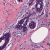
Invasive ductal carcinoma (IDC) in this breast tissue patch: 0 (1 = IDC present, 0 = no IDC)